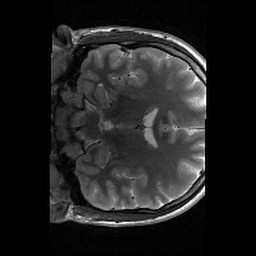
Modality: T2w
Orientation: coronal
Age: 22
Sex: male
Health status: healthy
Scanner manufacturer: siemens
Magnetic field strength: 3 T
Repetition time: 6 s
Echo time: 0.064 s